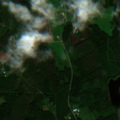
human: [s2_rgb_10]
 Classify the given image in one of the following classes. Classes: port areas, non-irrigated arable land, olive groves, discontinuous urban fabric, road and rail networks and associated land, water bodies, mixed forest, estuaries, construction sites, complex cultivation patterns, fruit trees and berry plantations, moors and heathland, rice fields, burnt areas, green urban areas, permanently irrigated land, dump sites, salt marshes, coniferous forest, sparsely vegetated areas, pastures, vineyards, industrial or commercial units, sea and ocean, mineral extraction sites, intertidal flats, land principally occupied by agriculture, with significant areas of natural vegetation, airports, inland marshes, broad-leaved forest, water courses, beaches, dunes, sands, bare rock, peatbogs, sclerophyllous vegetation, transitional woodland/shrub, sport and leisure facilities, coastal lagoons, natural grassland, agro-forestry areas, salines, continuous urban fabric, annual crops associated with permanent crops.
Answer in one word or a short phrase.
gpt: land principally occupied by agriculture, with significant areas of natural vegetation, broad-leaved forest, mixed forest